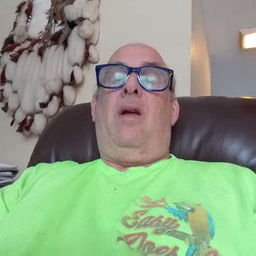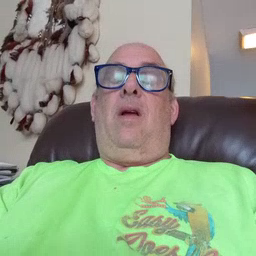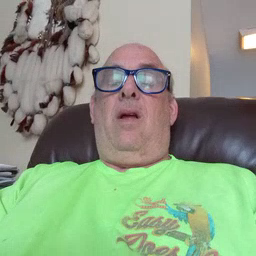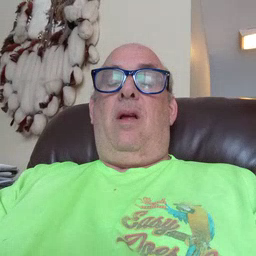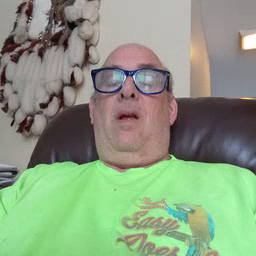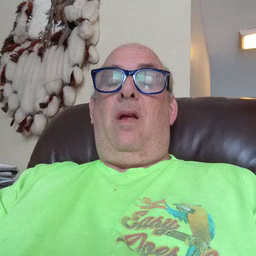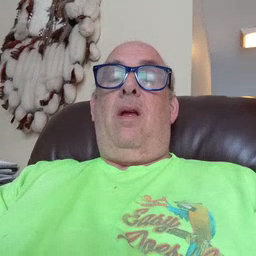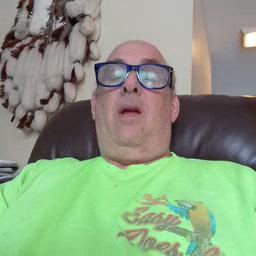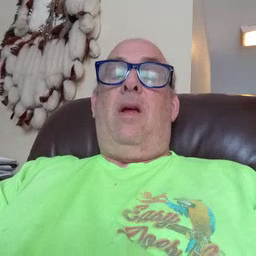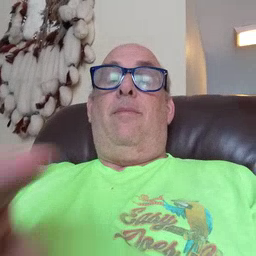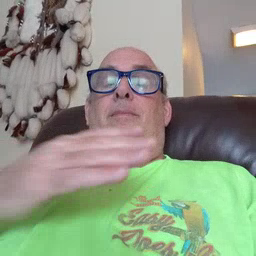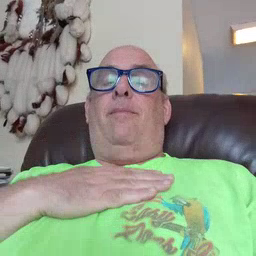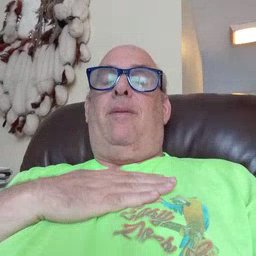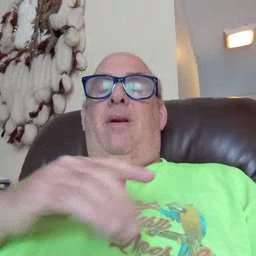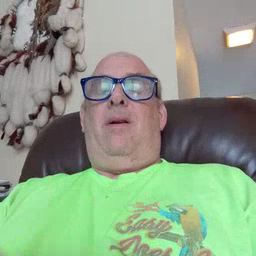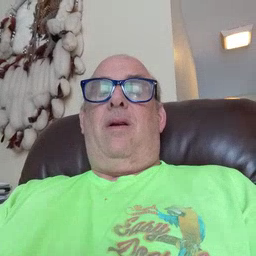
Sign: minemy